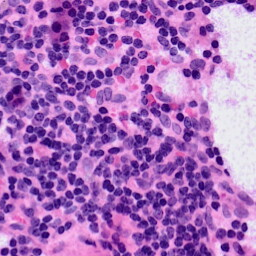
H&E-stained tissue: LymphNode